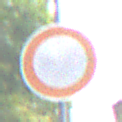
Verkehrszeichen: VerbotFahrzeugeAllerArt
Umgebung: Outdoor, Urban
Tageszeit: MorningAfternoon
Wetter: Overcast
Licht: Natural
Jahreszeit: NotSpecified
Kontrast: LowContrast